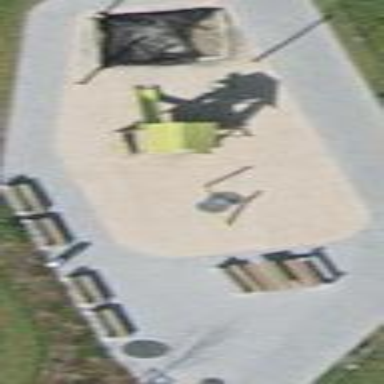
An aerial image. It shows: Playground area for leisure land.